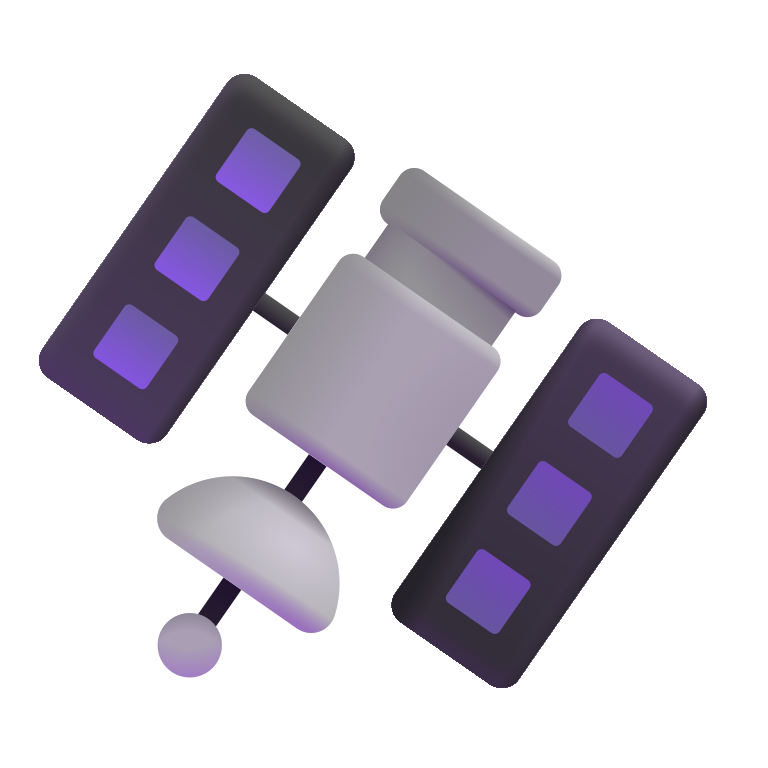
satellite color